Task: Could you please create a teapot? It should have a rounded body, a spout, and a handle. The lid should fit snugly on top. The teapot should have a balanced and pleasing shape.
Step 227:
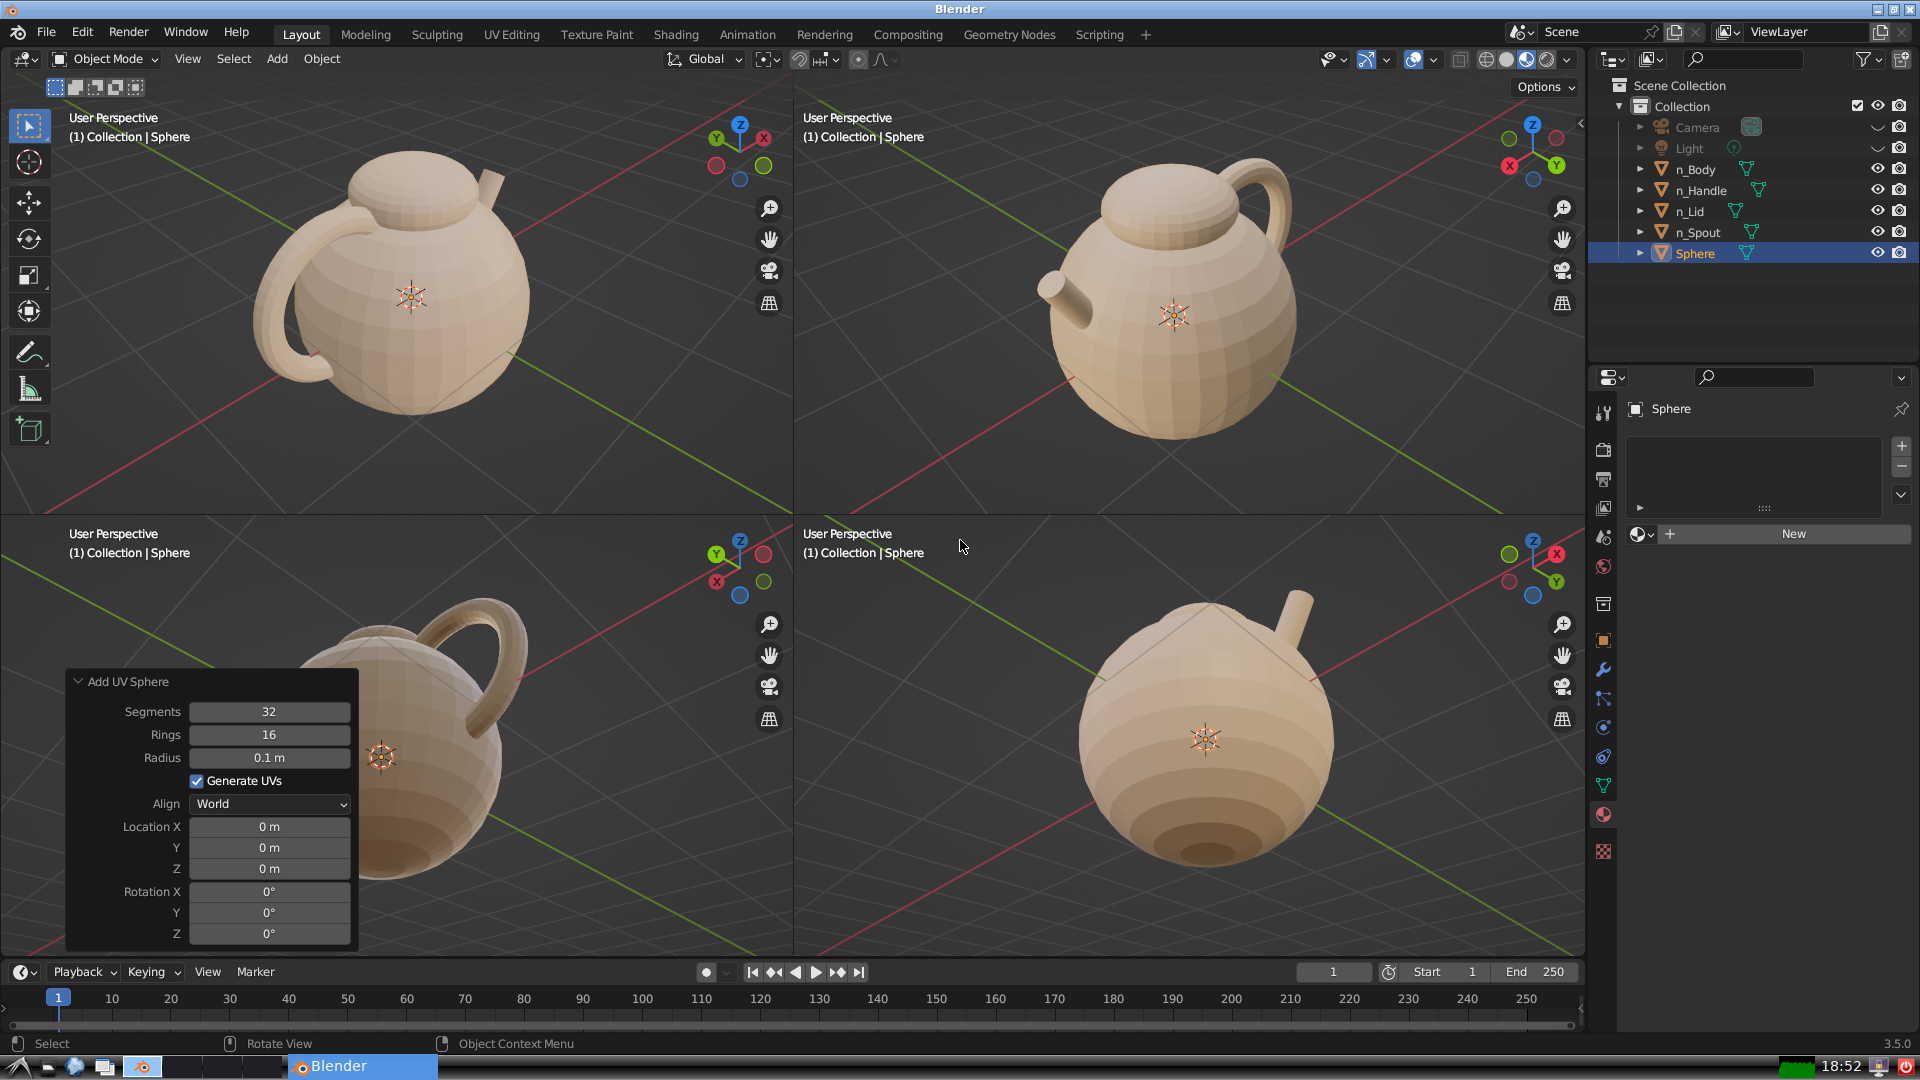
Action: {"mouse_move": [270, 827]}